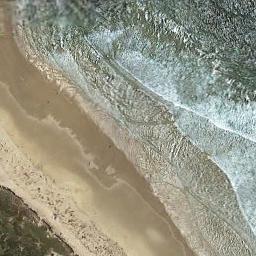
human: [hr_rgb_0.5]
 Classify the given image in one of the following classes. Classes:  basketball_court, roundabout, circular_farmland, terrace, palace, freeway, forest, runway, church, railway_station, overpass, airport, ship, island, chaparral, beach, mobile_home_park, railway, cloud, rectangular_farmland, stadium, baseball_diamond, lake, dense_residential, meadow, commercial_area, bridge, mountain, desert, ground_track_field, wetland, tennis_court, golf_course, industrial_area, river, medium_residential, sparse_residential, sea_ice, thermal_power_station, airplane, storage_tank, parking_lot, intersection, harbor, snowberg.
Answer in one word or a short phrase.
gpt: beach